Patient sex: F
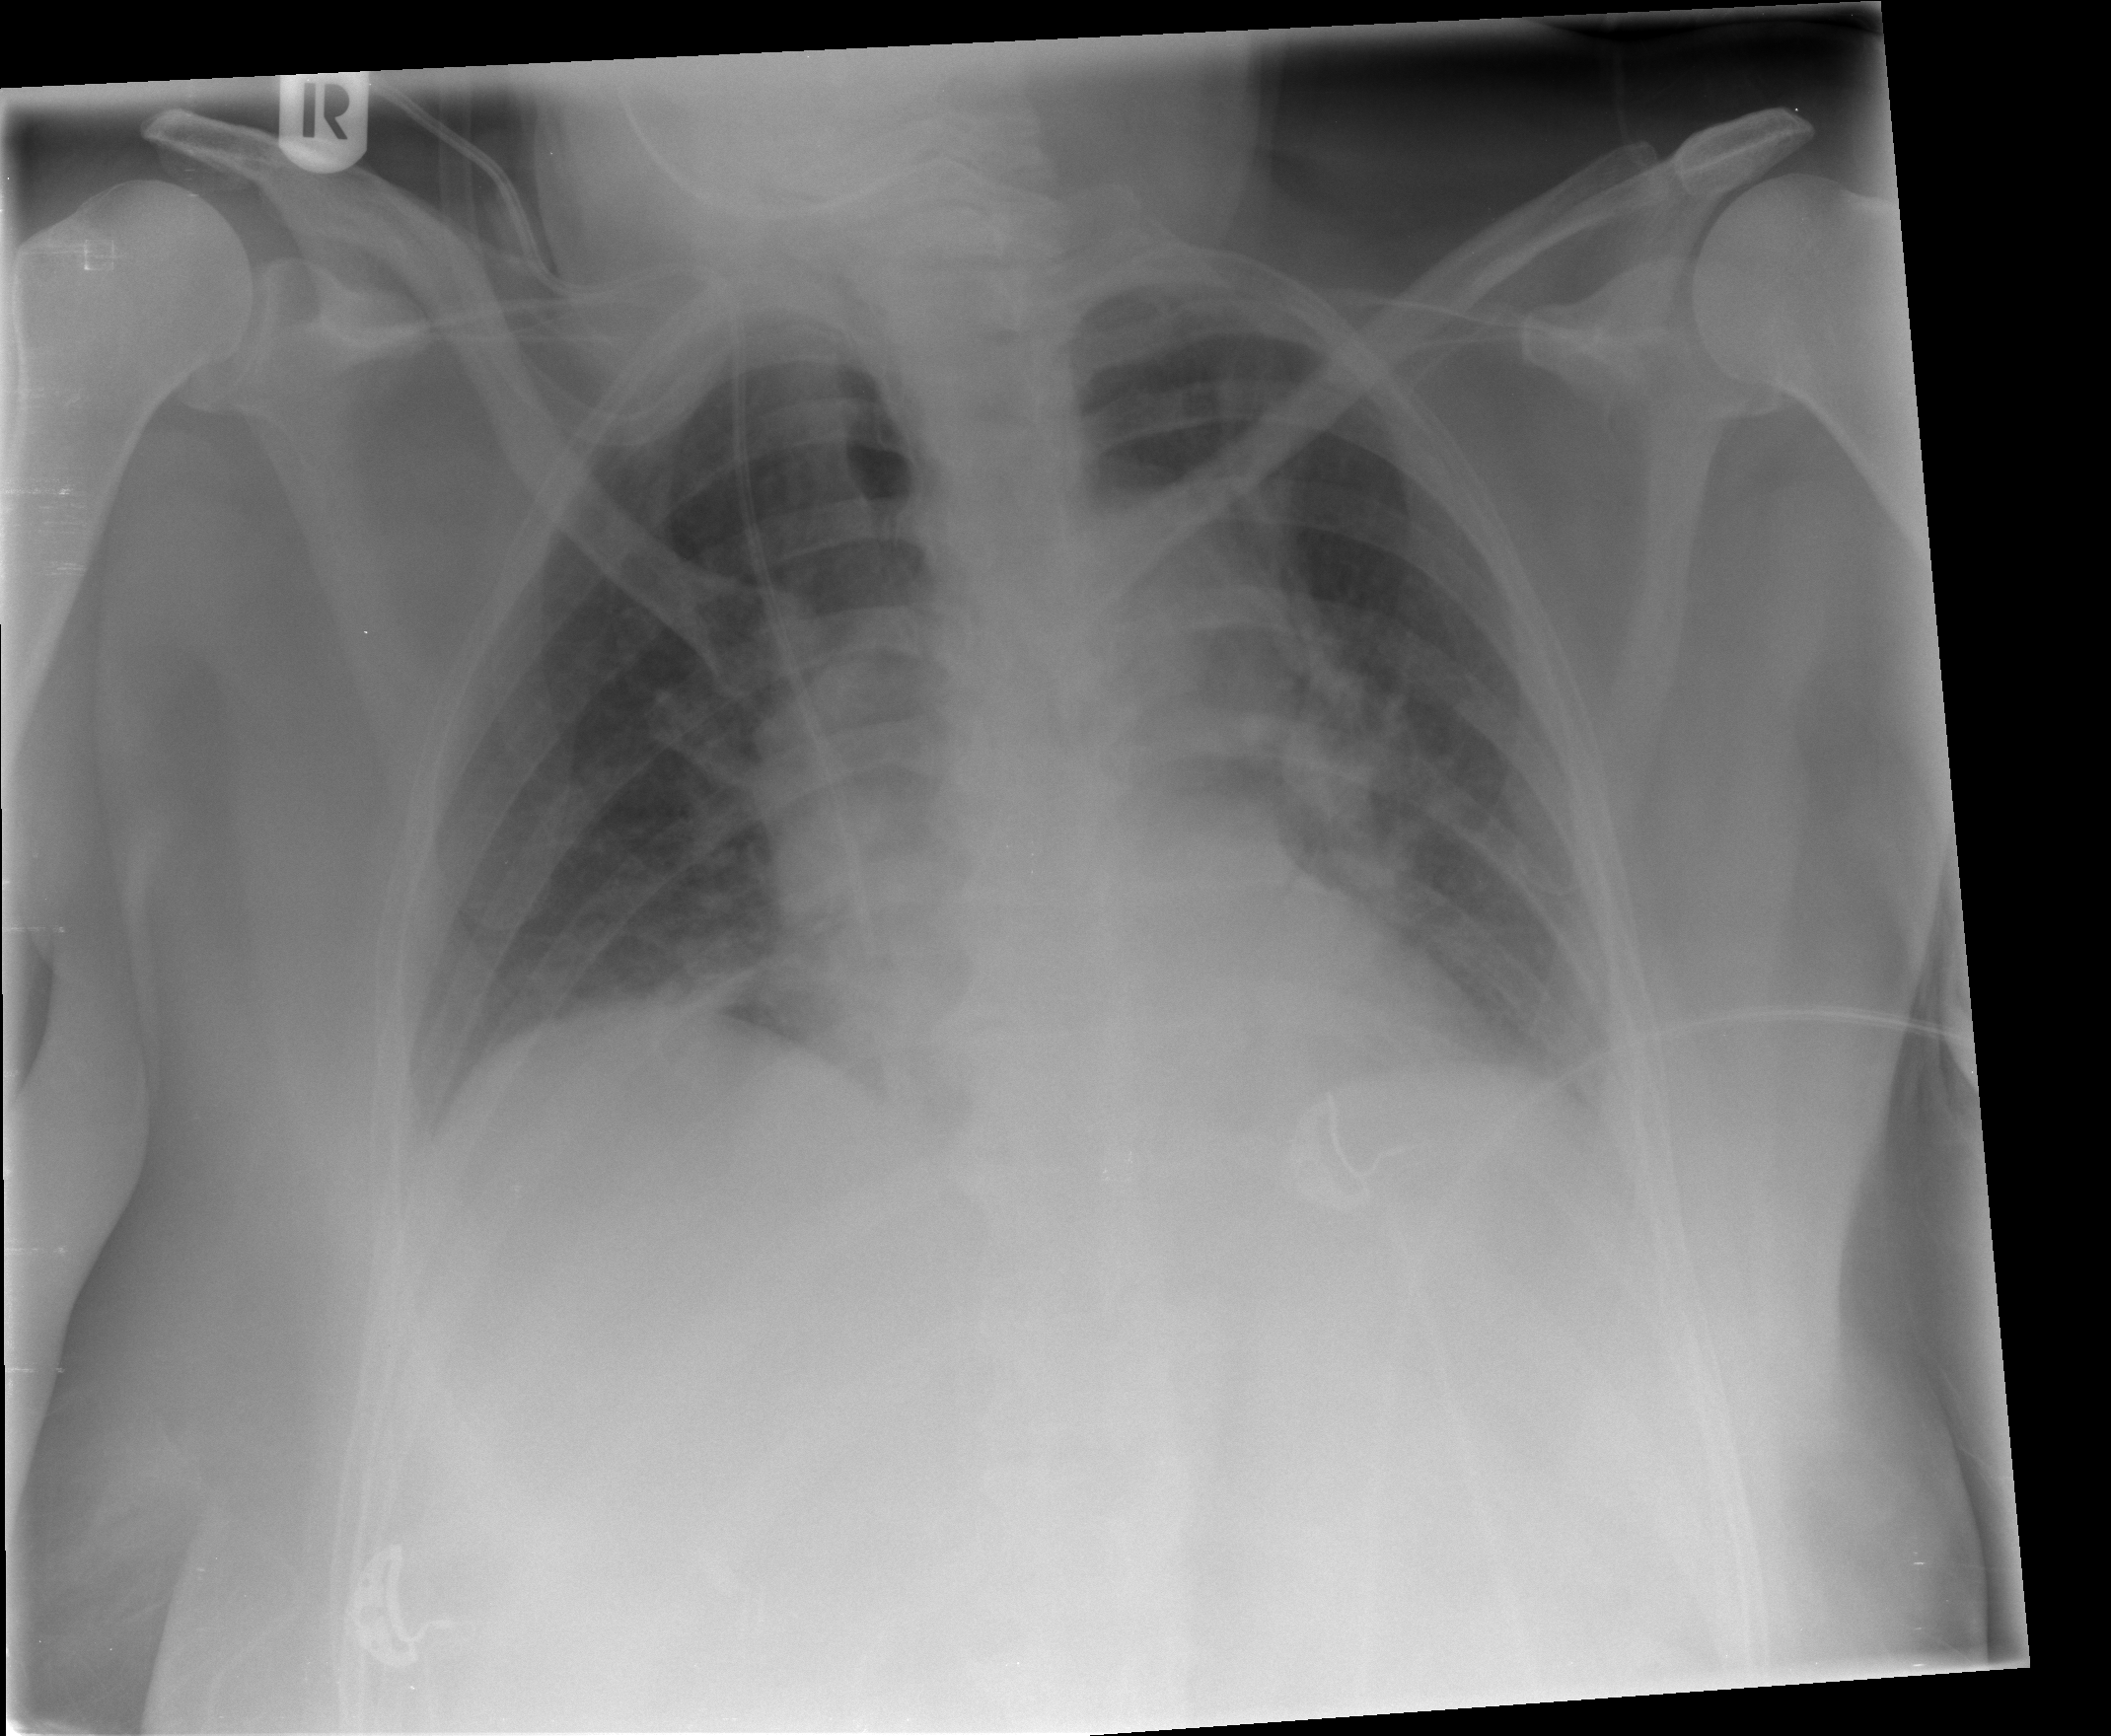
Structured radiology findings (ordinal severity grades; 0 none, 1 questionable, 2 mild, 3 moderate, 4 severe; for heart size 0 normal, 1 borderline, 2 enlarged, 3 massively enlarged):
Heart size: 0
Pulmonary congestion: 0
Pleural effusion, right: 0
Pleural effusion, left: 1
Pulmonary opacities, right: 0
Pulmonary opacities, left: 2
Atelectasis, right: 1
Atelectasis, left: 1